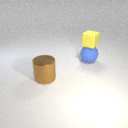
large brown metal cylinder to the left of large blue rubber sphere